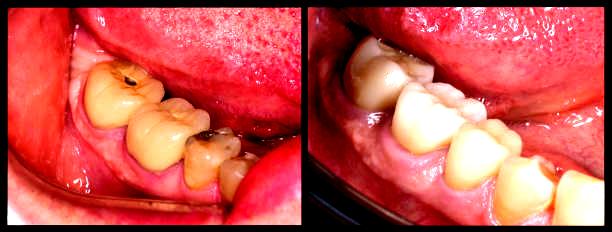
Condition: Gingivitis